Field crop: maize
Growth stage: 1
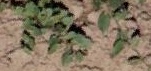
Species: convolvulus